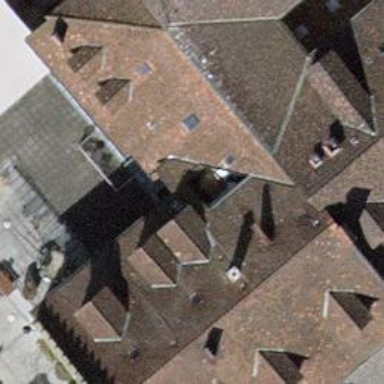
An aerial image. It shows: Hotel with gabled roof.